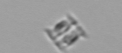
Label: Bacillariophyceae_morphotype1